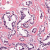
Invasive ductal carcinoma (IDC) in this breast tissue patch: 1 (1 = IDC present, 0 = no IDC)